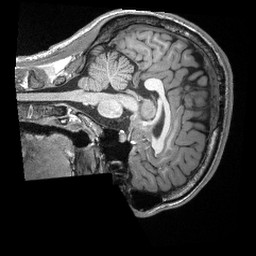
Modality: T1w
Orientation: sagittal
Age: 21
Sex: male
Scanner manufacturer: siemens
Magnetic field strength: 3 T
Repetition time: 2.3 s
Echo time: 0.00308 s